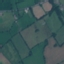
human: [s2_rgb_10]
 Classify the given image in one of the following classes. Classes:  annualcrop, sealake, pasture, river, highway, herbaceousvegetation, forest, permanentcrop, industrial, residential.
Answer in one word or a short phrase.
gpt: Pasture